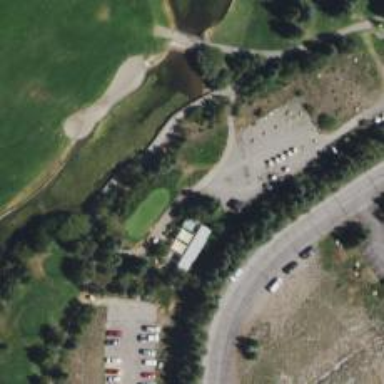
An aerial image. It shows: Service road designated as golf cart path.